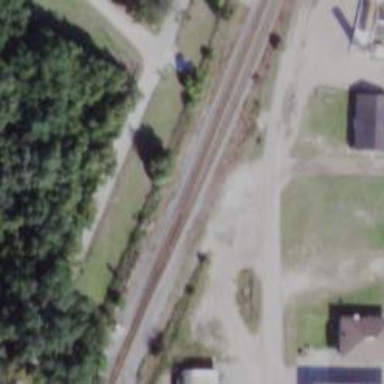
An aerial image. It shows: Railway track.